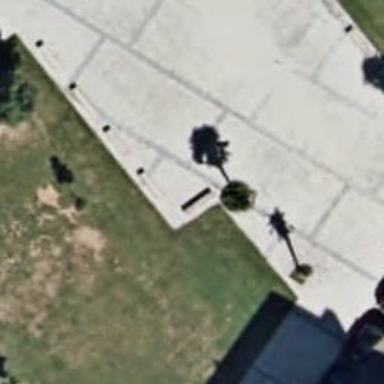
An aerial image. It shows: Light grey bench.